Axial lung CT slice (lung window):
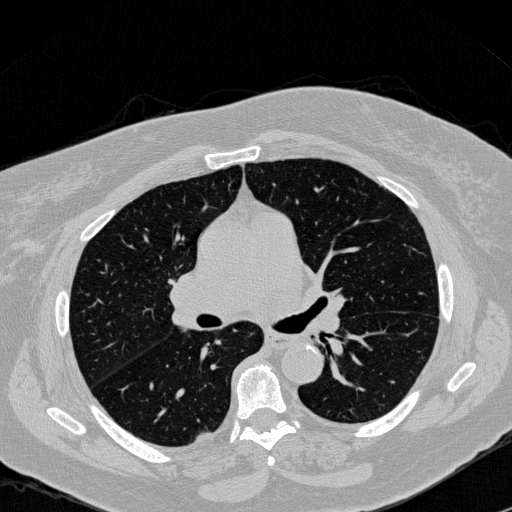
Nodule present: no